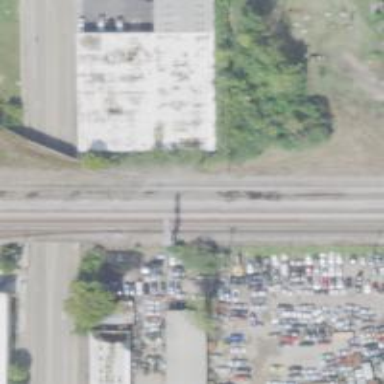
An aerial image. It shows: Abandoned railway.